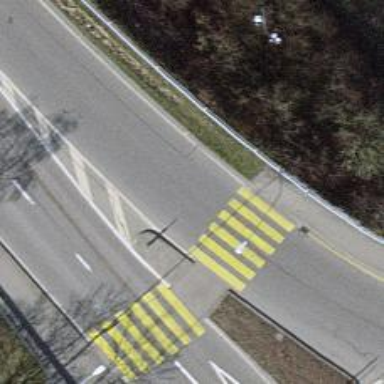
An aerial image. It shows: Uncontrolled zebra crossing on the road.